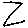
Label: zigzag